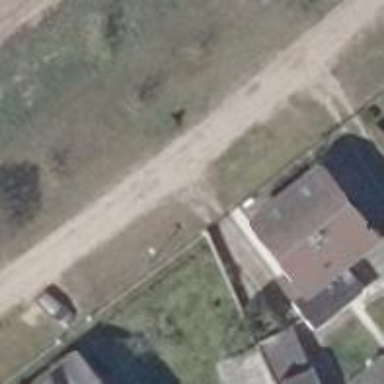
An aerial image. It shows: Residential road.